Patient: sex F, age 83
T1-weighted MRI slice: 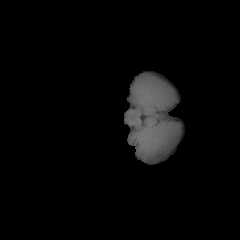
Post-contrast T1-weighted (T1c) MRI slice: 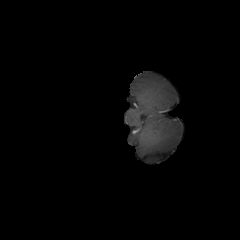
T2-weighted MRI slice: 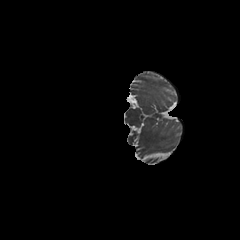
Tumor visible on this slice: no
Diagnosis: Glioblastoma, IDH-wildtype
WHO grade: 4